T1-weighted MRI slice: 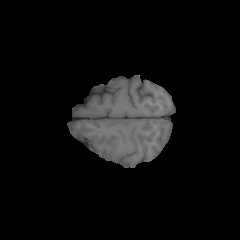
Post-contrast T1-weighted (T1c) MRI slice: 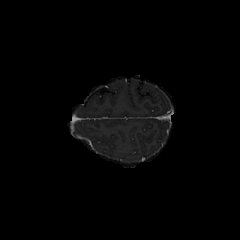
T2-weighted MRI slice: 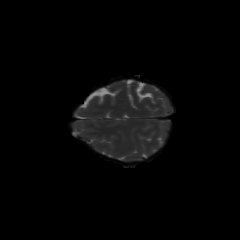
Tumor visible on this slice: no